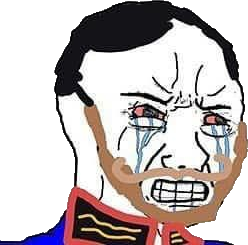
Label: 5_Crying_Wojak